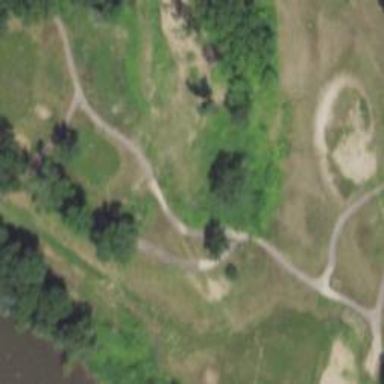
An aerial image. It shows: Path for both roads and golfers.